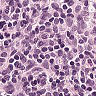
Metastatic tissue present: no